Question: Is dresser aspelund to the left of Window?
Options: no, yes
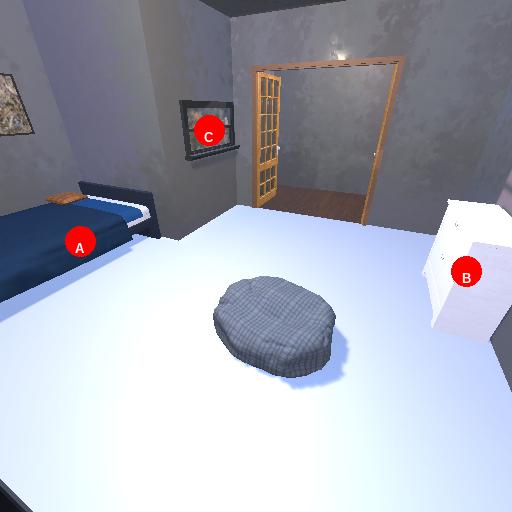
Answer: no